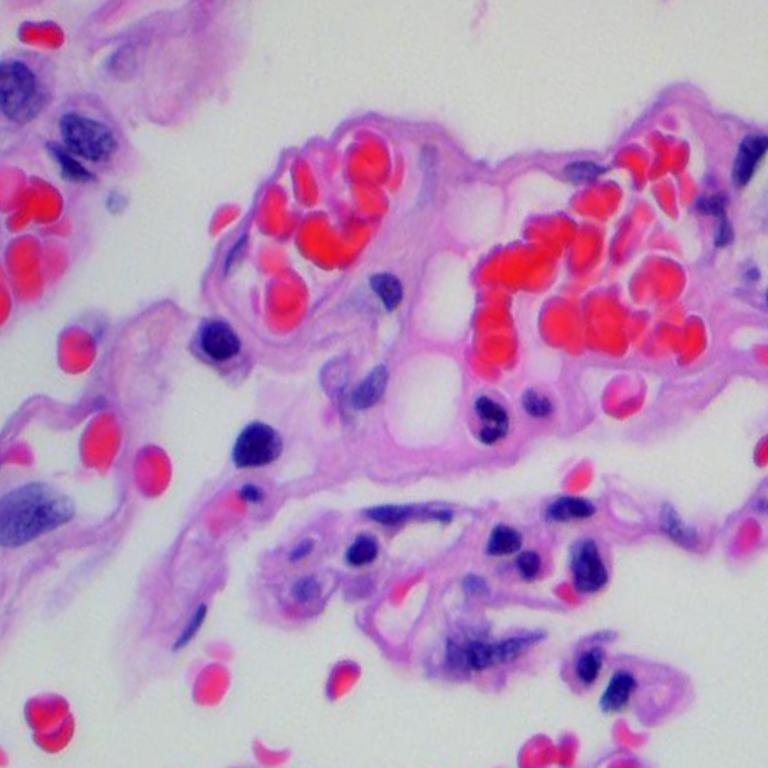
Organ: lung
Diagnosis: benign